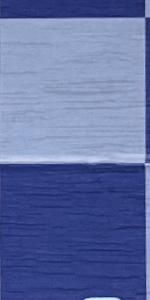
Label: Empty